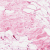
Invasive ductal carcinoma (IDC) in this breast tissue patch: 0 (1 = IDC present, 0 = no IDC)